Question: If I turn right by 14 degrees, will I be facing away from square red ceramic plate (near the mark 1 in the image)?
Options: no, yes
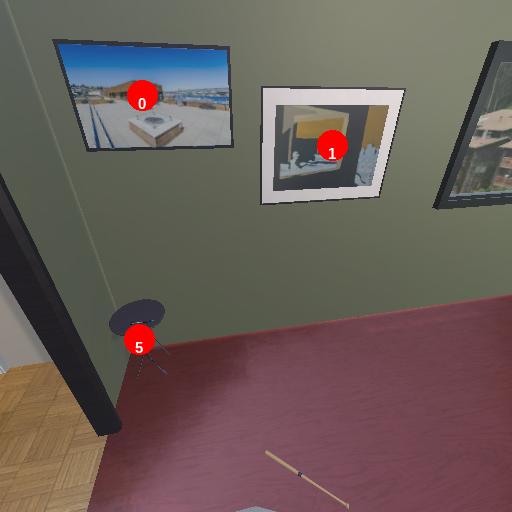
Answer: no